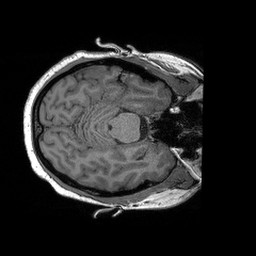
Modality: T1w
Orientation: axial
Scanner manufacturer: siemens
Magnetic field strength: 3 T
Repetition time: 2.3 s
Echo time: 0.00298 s